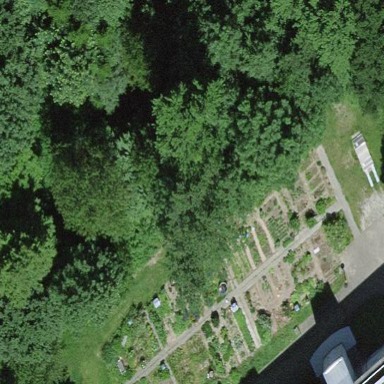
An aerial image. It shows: Area designated for allotments.